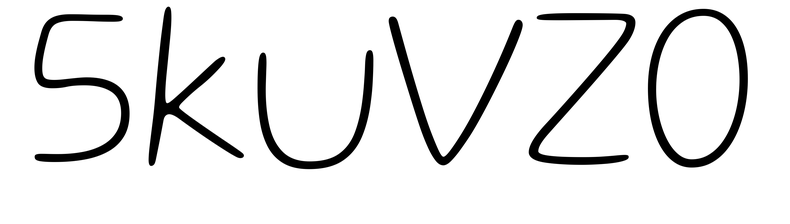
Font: Gluten_Thin